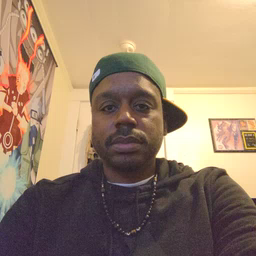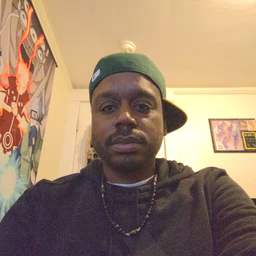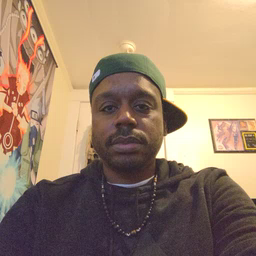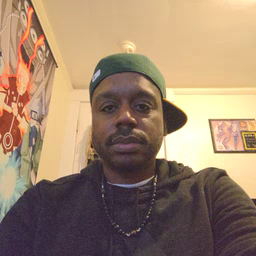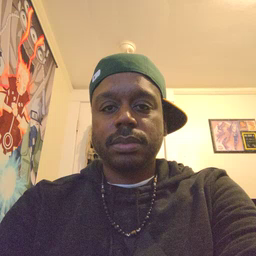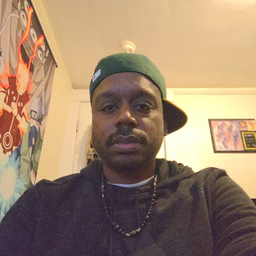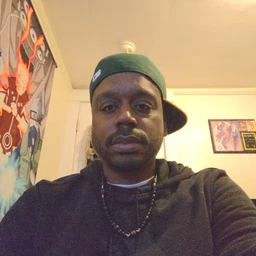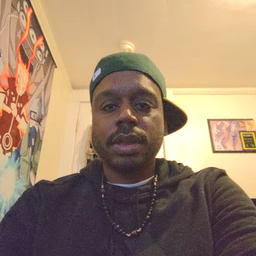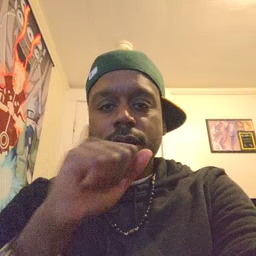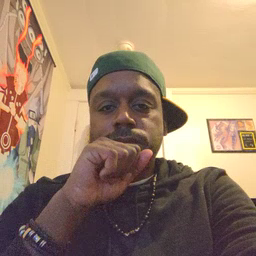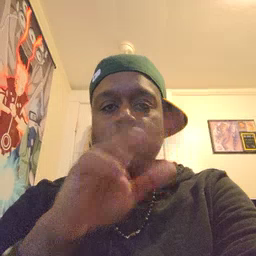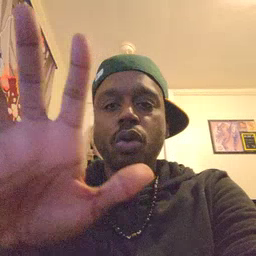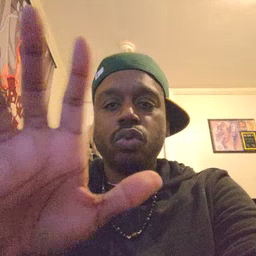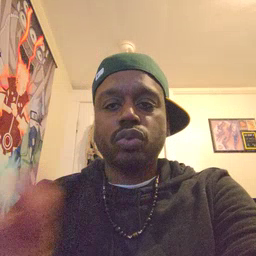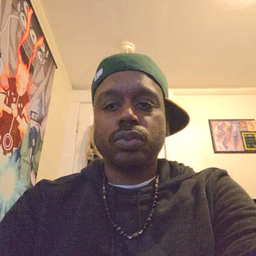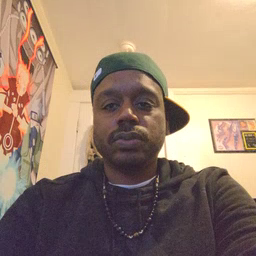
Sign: blow